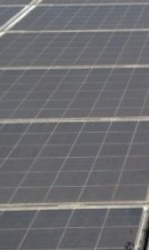
Label: Dusty